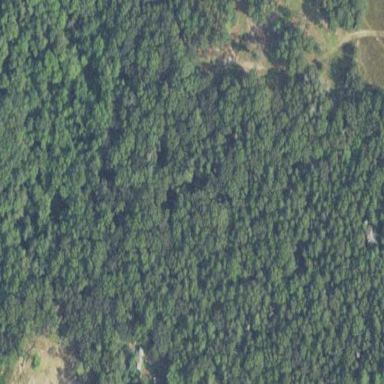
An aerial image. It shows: Mixed leaf woodland.